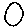
Label: circle